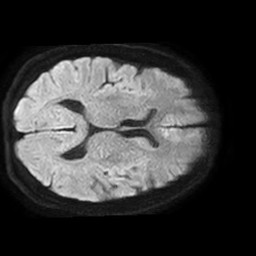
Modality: TRACE
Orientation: axial
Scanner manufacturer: philips
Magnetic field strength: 1.5 T
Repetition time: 3.654 s
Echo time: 0.06896 s